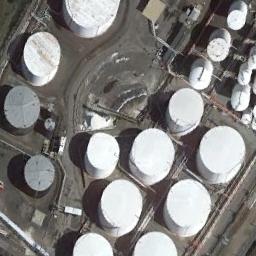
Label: storage_tank